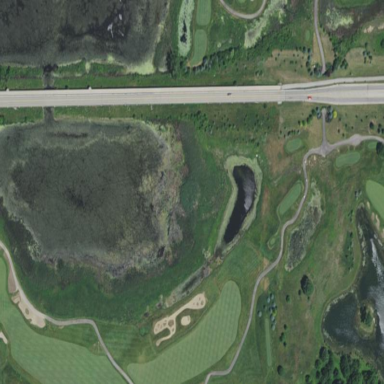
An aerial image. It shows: Scenic view of water hazard on golf course. The natural water feature adds beauty to the landscape.